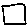
Label: square